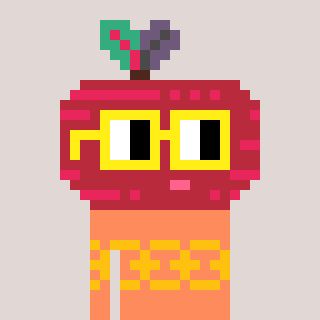
a pixel art character with square yellow glasses, a beet-shaped head and a peachy-colored body on a warm background